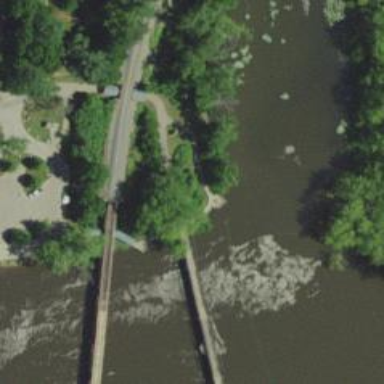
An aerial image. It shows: Footway bridge.